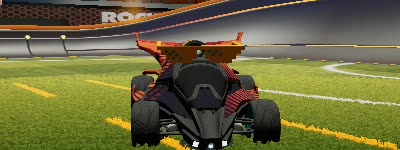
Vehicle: aftershock